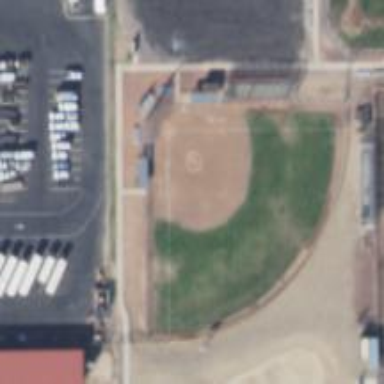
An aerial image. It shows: Softball pitch for baseball enthusiasts.